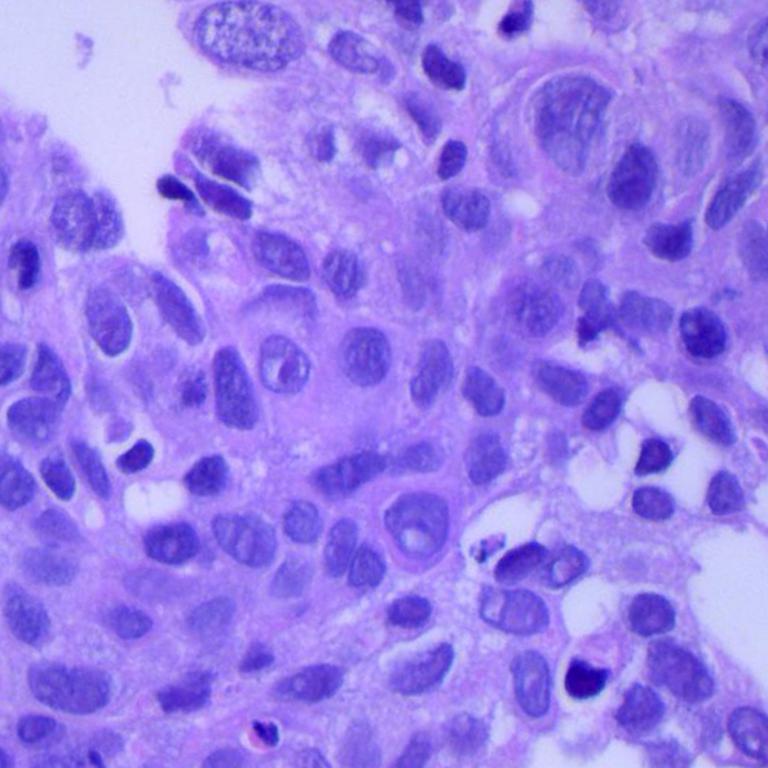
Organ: lung
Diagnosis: squamous carcinomas